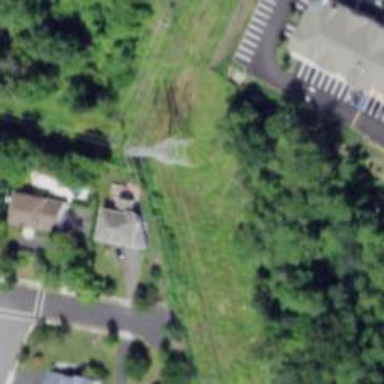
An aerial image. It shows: Lattice structure tower used for power transmission.